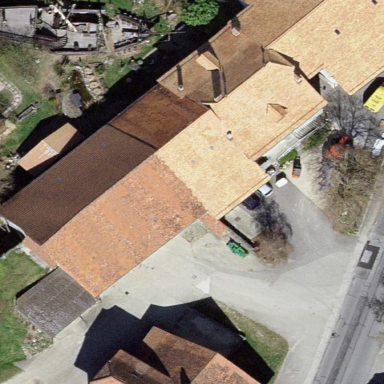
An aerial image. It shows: Farm building.